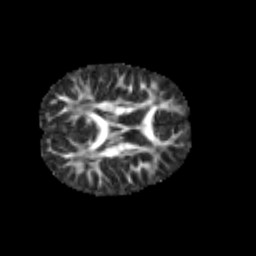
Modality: FA
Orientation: axial
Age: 7
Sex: male
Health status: healthy